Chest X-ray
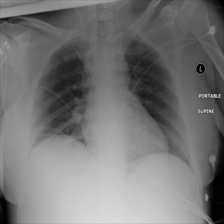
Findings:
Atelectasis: negative
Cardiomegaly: negative
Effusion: negative
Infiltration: negative
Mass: negative
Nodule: negative
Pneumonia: negative
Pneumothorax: negative
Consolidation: negative
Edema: negative
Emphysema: negative
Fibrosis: negative
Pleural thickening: negative
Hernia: negative